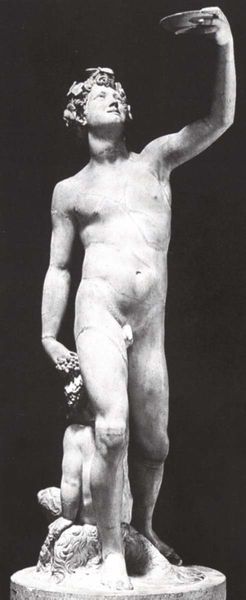
Titel: Bacchus
Künstler: Jacopo Sansovino
Institution: Florenz, Bargello
Schlagwörter: akt, mann, nackt, marmor, weiss, arm, schale, sockel, teller, figur, sitzend, stehend, kind, locken, skulptur, statue, trauben, junge, penis, knabe, schönheit, kranz, lorbeerkranz, jüngling, bacchus, erhoben, amor, trinkschale, mackt, aarm, bskulptur, nackte statue, dikusscheibe